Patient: sex M, age 30
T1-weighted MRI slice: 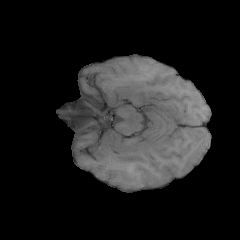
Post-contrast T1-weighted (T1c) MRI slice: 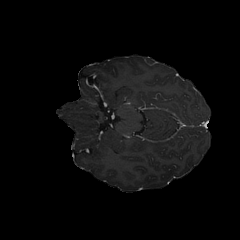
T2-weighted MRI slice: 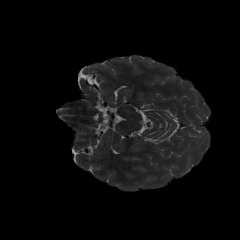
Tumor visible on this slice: no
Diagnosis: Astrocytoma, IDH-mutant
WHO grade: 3